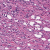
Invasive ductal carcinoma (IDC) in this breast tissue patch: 1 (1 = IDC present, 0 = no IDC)